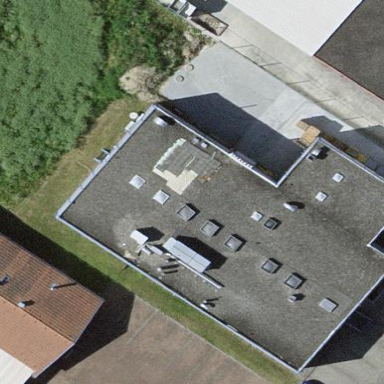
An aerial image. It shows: Industrial building.